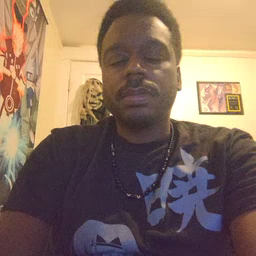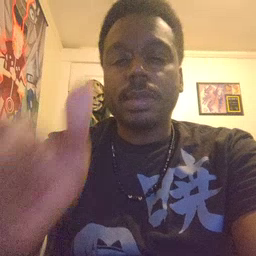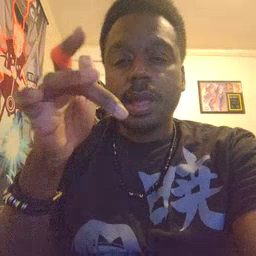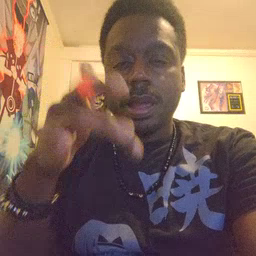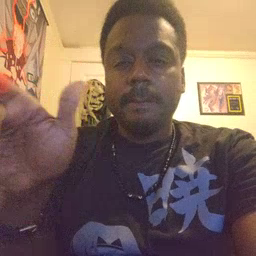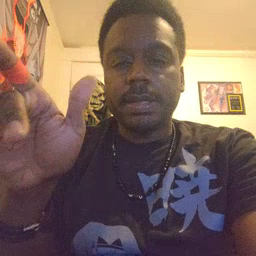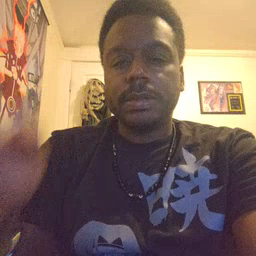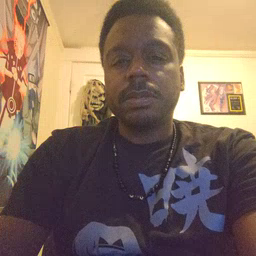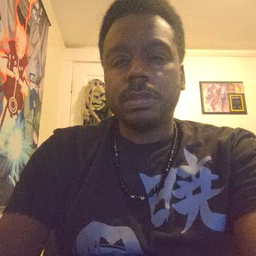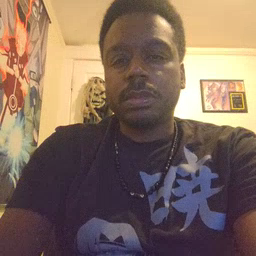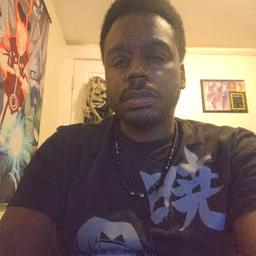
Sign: empty